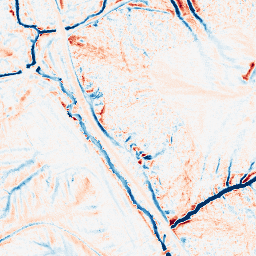
Category: edge_preserving
Decomposition family: median
Decomposition parameters: size: 11
Upsampling method: lanczos
Upsampling parameters: scale: 4
Upsampling scale: 4